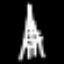
Label: The Eiffel Tower